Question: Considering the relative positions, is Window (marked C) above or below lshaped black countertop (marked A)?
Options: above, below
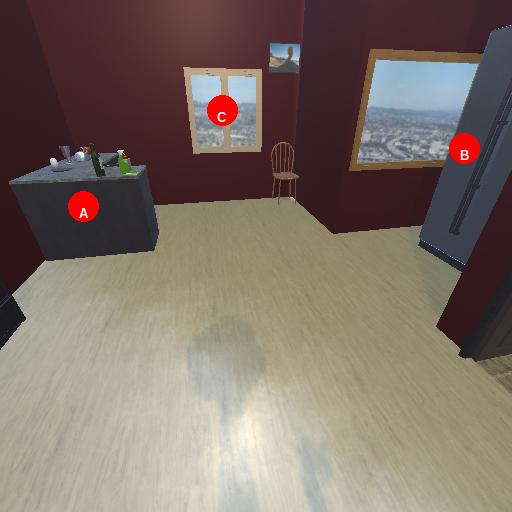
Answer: above